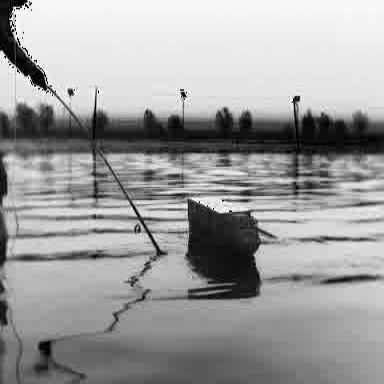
There is a fishing_boat in the infrared image.